Field crop: maize
Growth stage: 2
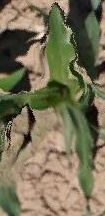
Species: maize